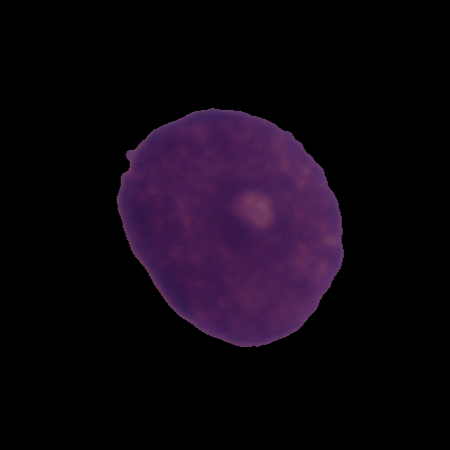
Label: healthy